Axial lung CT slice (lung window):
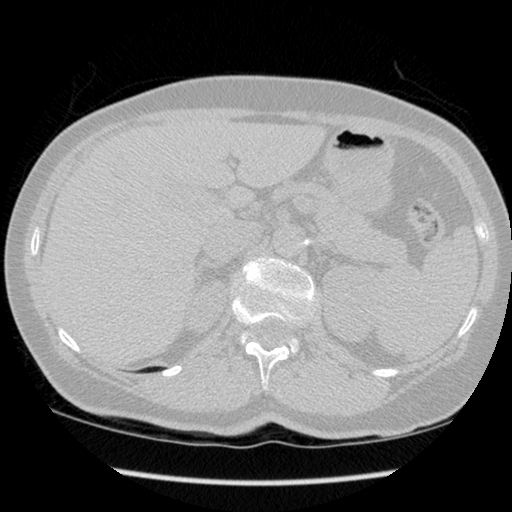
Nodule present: no